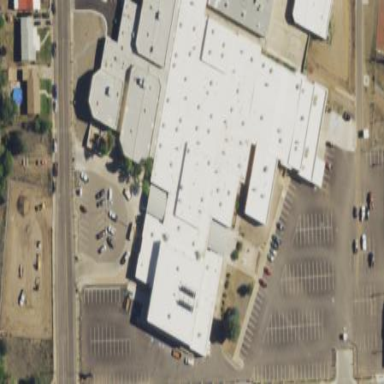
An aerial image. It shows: School building.